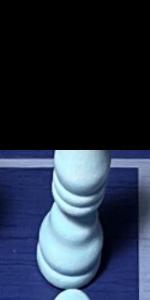
Label: Bishop_White